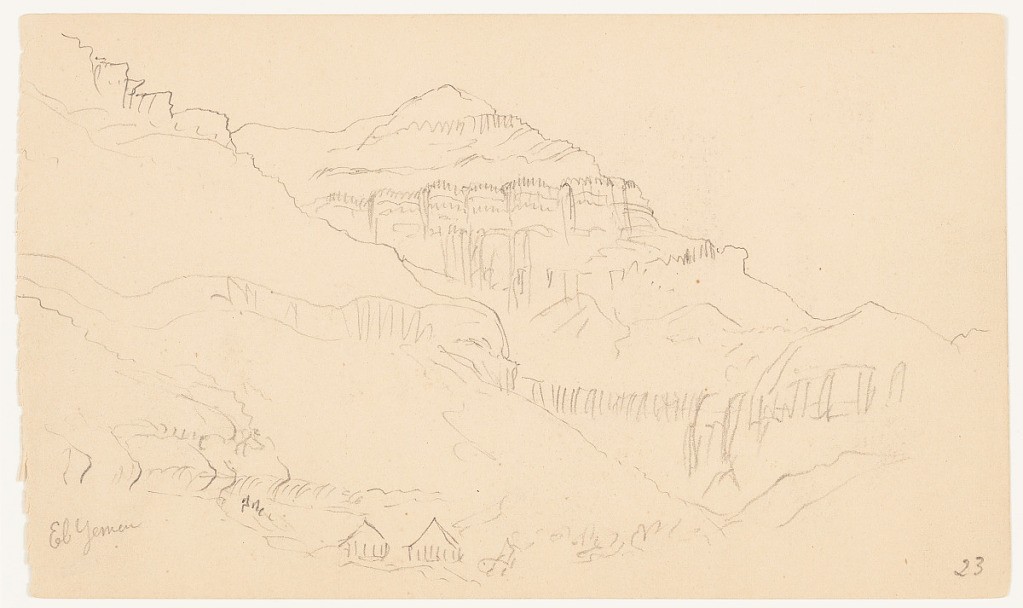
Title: Canyon View, El Yemen Valley, Palestine (Israel)
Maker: Frederic Edwin Church, American, 1826–1900
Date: February 20, 1868
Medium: Graphite on off-white wove paper; verso: graphite
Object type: Drawing
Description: Landscape sketch of a rocky mountain in what Church called the Valley of El Yemen in present-day southern Israel. In foreground at left, a steep slope descends to the canyon floor at center. In the middle distance, the triangular, rugged peak looms over the landscape at upper center. Throughout the composition, sheer cliffs with visible rock strata interrupt sloping mountainsides.

Verso: Landscape sketch of mountains and cliff faces in a valley in southern Israel known to Church as El Yemen. A tall, steep, rocky ridge with a vertical cliff dominates the composition at right. Throughout the mountainside, slopes give way to cliffs, and vice versa. At left, the opposite face of the canyon is visible, rendered in less detail. Another mountain ridge is shown in the background at left.